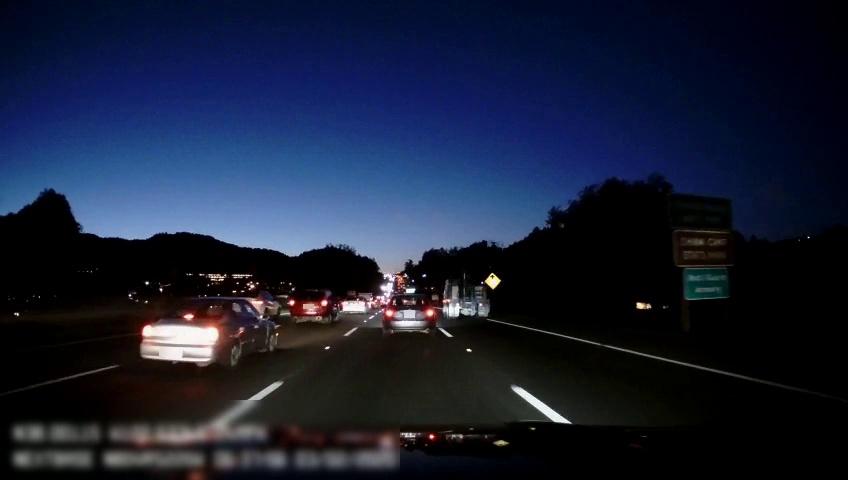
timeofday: Night
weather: Other
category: Drivable Space
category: Vehicles | Other LV
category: Vehicles | Car
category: Vehicles | Car
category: Vehicles | SUV
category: Vehicles | SUV
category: Vehicles | Car
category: Lanes | Alternate Lane
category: Lanes | Current Lane
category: Lanes | Current Lane
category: Lanes | Alternate Lane
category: Lanes | Alternate Lane
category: Traffic | Signs
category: Traffic | Signs
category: Traffic | Signs
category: Traffic | Signs